CT reconstruction: convct
Segmentation target: spine
Patient: F, age 74
ISS stage: Stage 2
Metal implant: no
Axial slice:
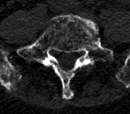
Sagittal slice:
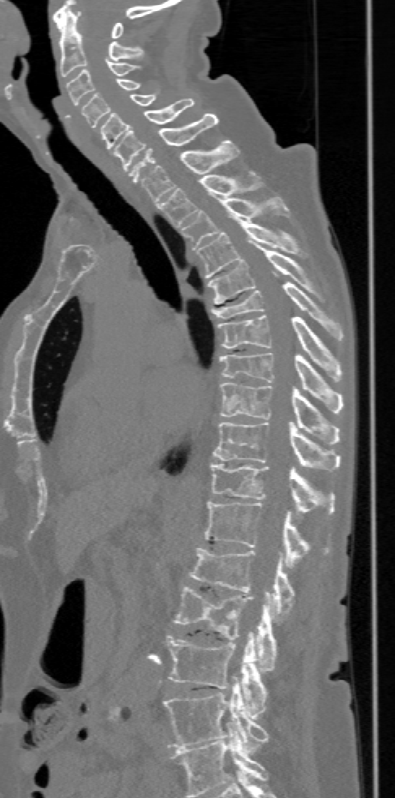